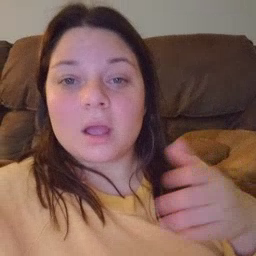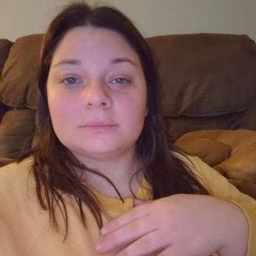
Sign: beside